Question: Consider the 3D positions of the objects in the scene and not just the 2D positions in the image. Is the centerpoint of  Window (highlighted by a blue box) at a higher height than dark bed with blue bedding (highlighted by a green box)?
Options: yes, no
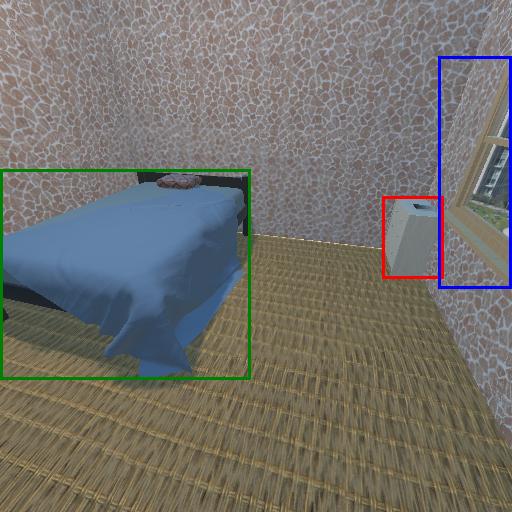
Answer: yes